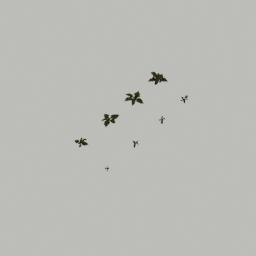
Label: nature